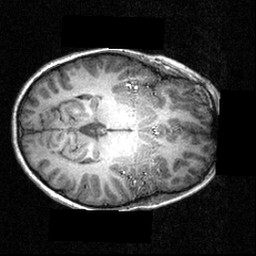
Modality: T1w
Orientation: axial
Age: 12
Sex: male
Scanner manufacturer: siemens
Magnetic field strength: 3.951 T
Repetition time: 1.5 s
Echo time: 0.00335 s